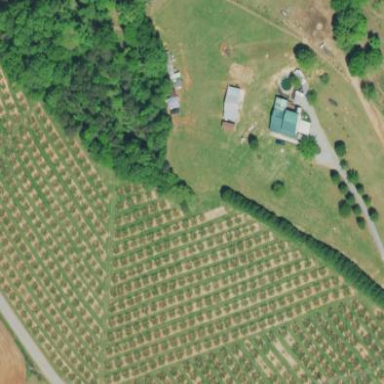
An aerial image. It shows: Orchard.